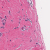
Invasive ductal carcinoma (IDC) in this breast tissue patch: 0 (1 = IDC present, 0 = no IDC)